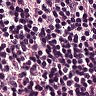
Metastatic tissue present: yes